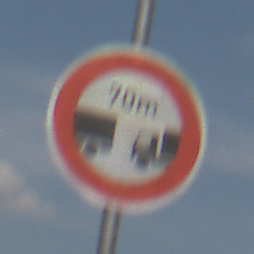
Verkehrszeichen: VerbotUnterschreitenMindestabstand
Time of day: MorningAfternoon
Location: Outdoor (Nature)
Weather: PartlyCloudy
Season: NotSpecified
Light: Natural